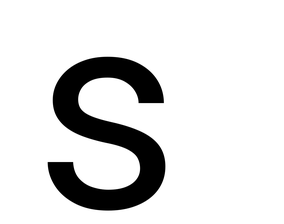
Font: Roboto_Regular